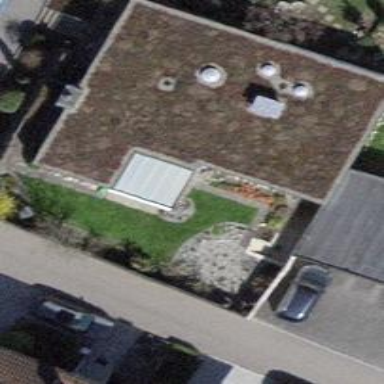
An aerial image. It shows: Building with flat roof.